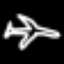
Label: airplane